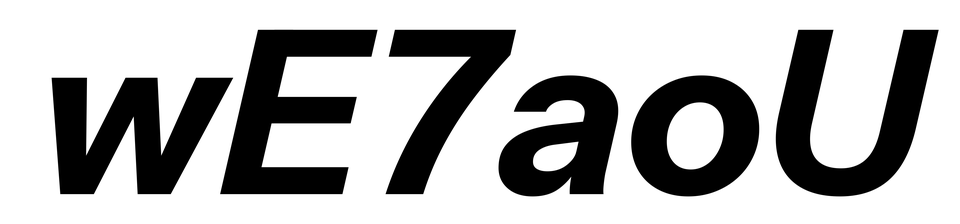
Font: InstrumentSans-Italic_Bold_Italic